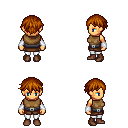
a pixel art fantasy rpg character, female body template, human, tanned skin, leather chest armor, white pants, brunette short bangs hairstyle, white cloth bracers, brown shoes, four views (front, back, left, right), 2x2 character sprite sheet, small pixel art, hard edges, no anti-aliasing